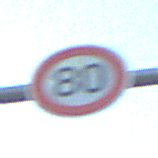
Verkehrszeichen: Geschwindigkeit80
Umgebung: Outdoor, Nature
Tageszeit: SunriseSunset
Wetter: Clear
Licht: Natural
Jahreszeit: Winter
Kontrast: LowContrast